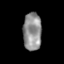
Tissue: skin
Cell type: Others
Senescence score: 0.2351
Nuclear area (px): 686
Mean DAPI intensity: 143.771